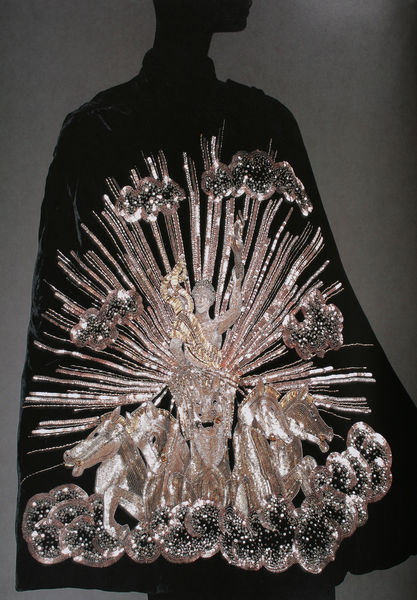
Titel: Abendumhang aus schwarzem Samt mit Stickerei
Künstler: Elsa Schiaparelli
Standort: Kyoto (Japan)
Institution: Kyoto Costume Institute
Schlagwörter: weiß, frau, glas, grau, licht, schwarz, mode, mensch, pferde, leuchten, accessoire, kristall